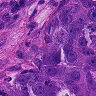
Metastatic tissue present: yes